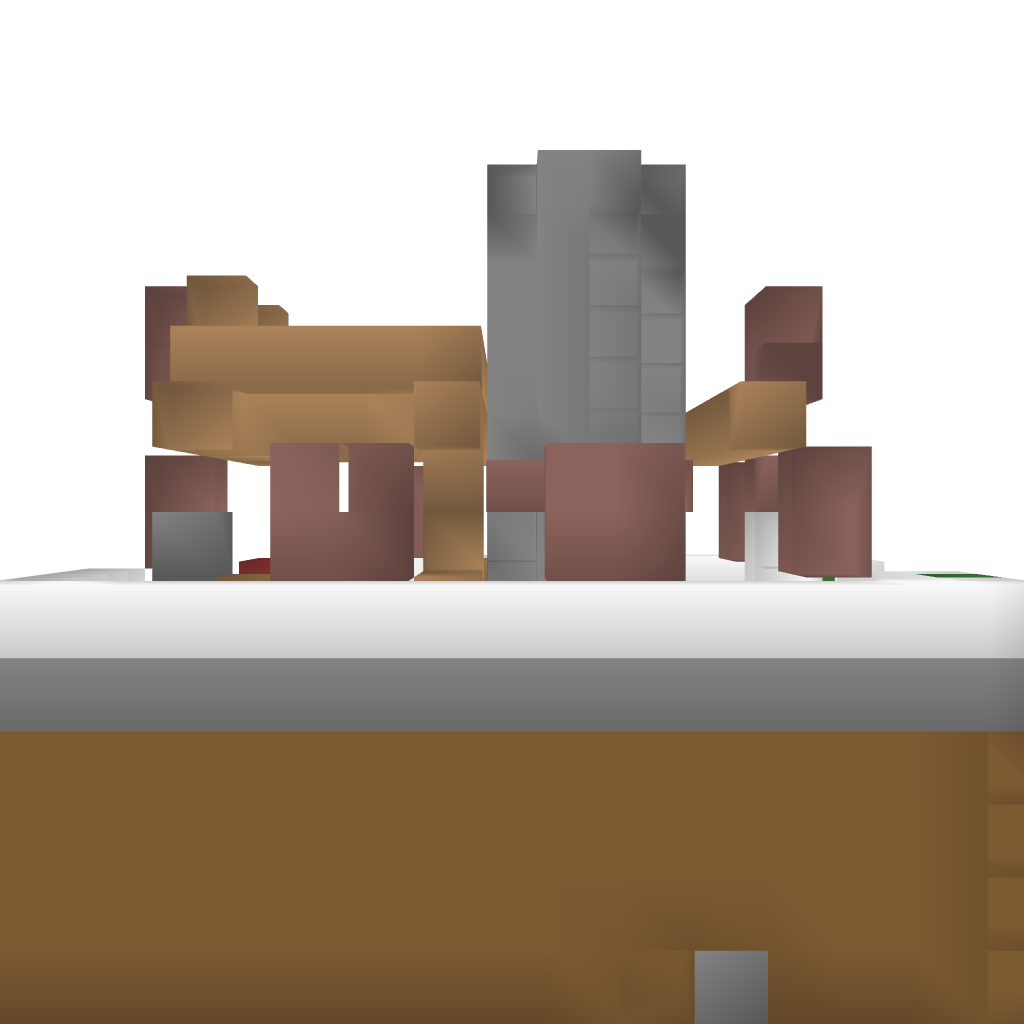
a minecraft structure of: House2 bad low quality